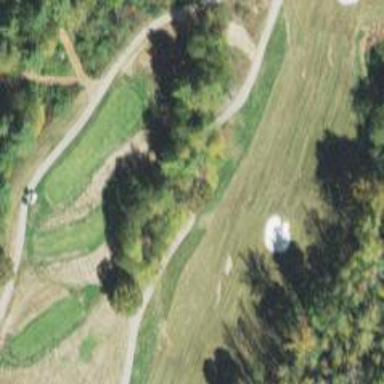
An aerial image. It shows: Path for both road and golf.